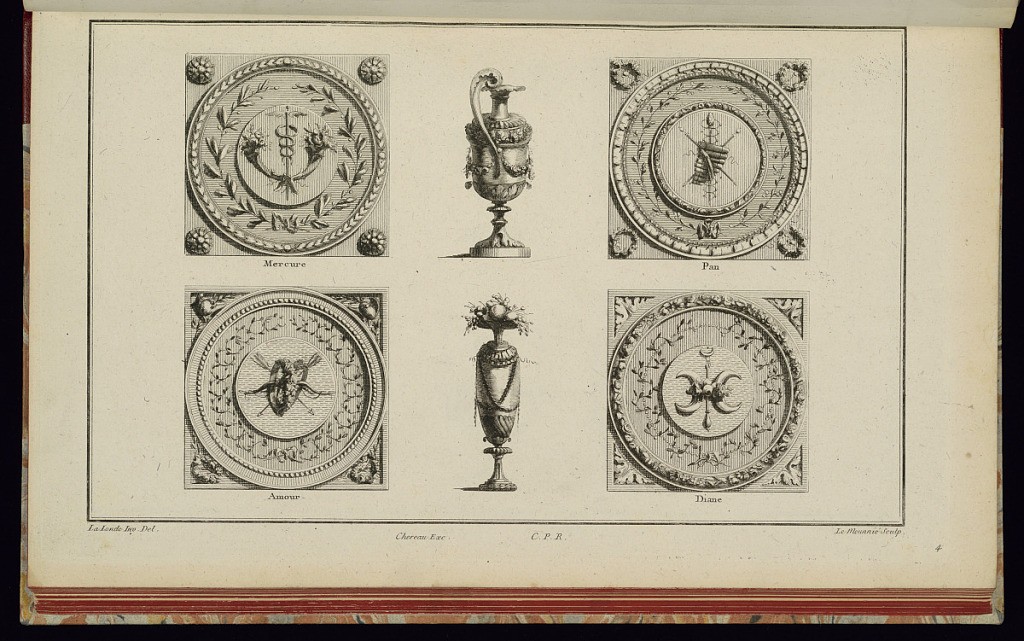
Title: Soffit and Vase Designs
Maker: Richard de Lalonde, French, active 1780–96
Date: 1775-1788
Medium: Etching on off-white laid paper
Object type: Print
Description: Four square soffit and two vase designs. The soffit on the upper left of the plate is labeled "Mercure" underneath, and features a Caduceus in the center and rosettes in the corner. The soffit on the lower left is labeled "Amour," and has a bow and arrow in the center, and helmets and wreathes in the corners. The soffit in the upper right of the plate is labeled "Pan," and has a thyrsus and pan pipe in the center, and wreathes in the corner. The soffit in the lower right is labeled "Diane" and has a trophy with crescent moons in the center and acanthus leaves in the corners. The two vases are in the center of the plate. The top vase is a pitcher with a scrolling handle. The lower vase has flowers and fruits emerging from the top. The plate is signed and numbered, but the top lettering is not visible in the binding.